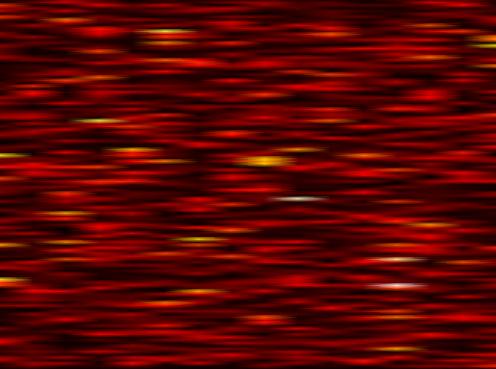
Label: UFMC